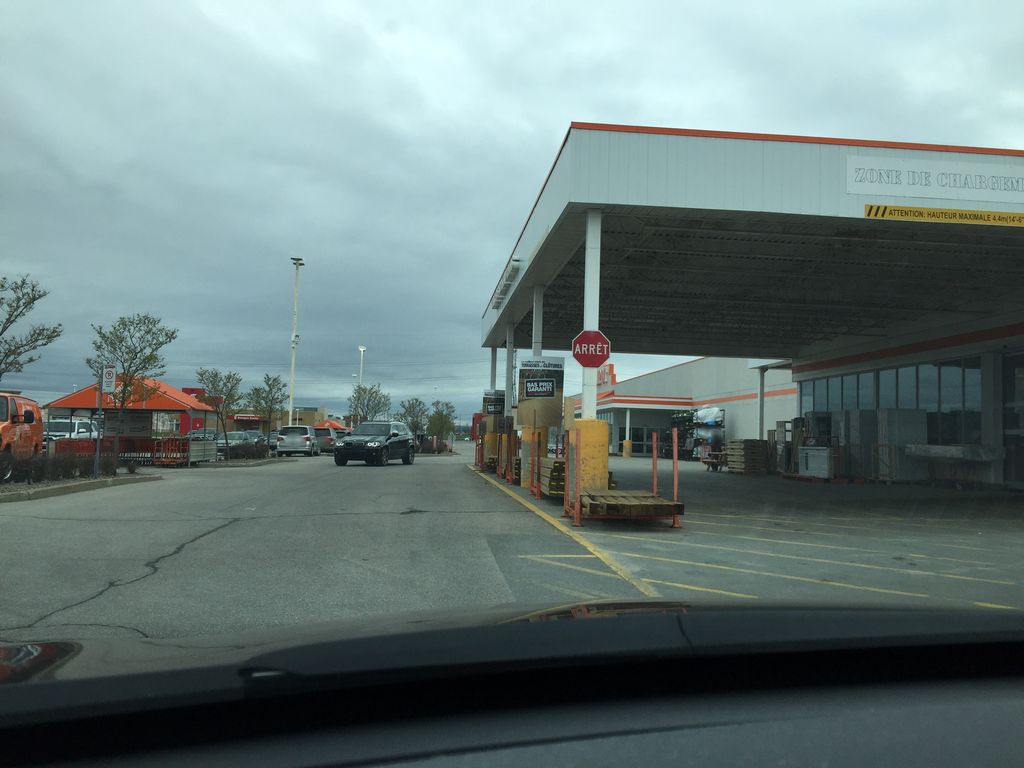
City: quebec_city